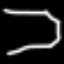
Label: octagon